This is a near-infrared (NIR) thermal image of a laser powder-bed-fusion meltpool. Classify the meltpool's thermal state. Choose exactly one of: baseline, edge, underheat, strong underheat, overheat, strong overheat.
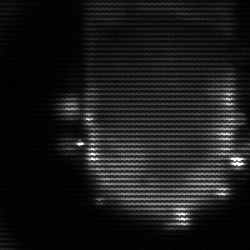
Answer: baseline